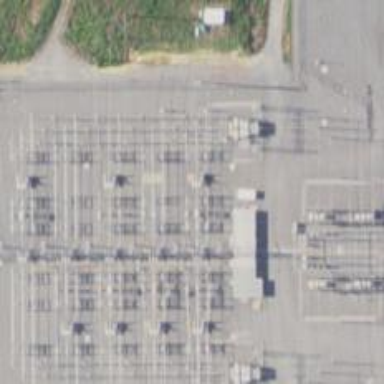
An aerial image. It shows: Switch for power supply.